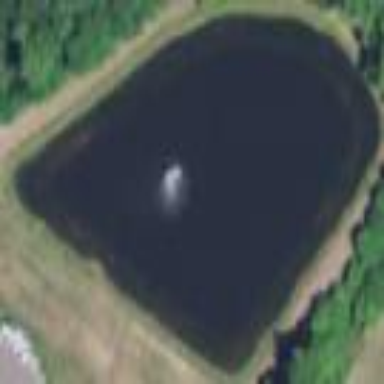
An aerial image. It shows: Pond surrounded by natural water.